Chest X-ray:
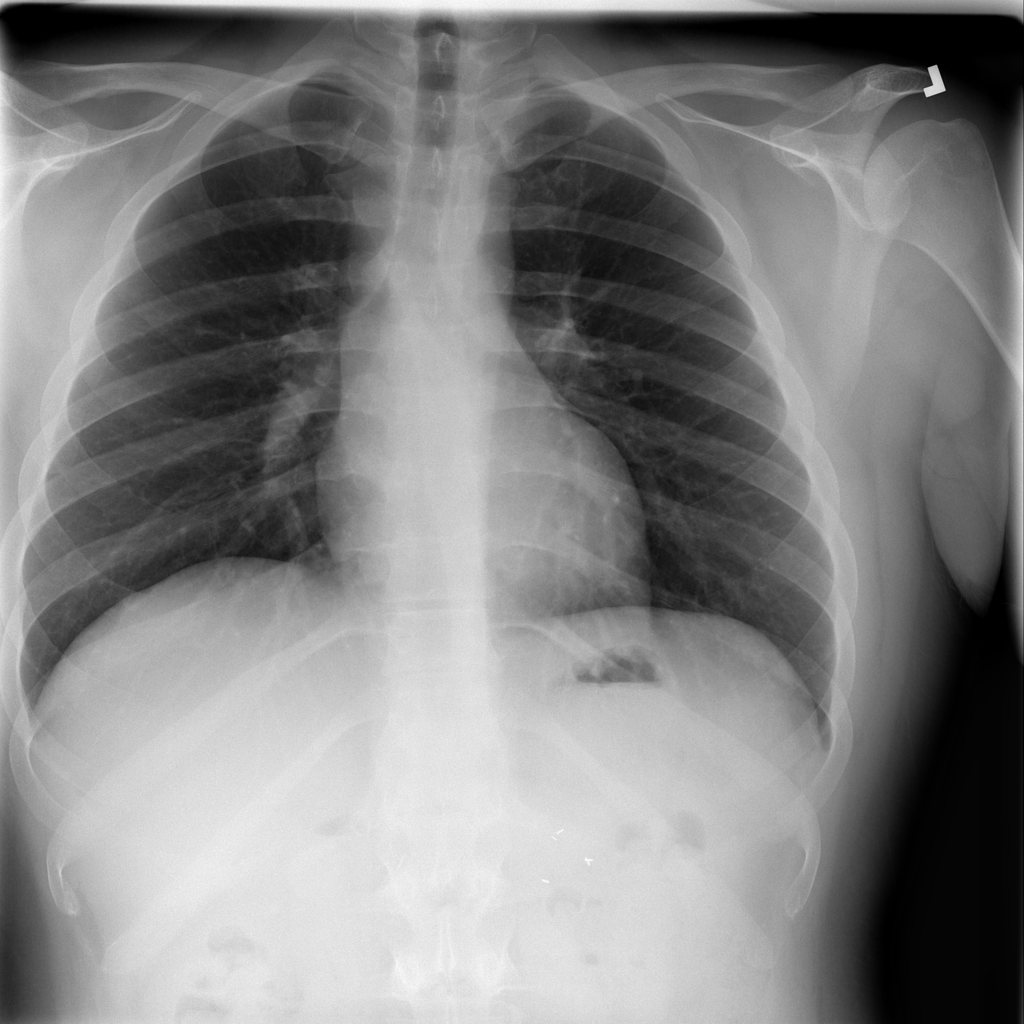
No abnormal finding: yes